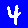
Digit: 4